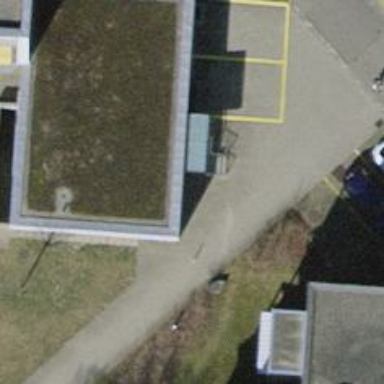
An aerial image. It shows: Bicycle repair station.